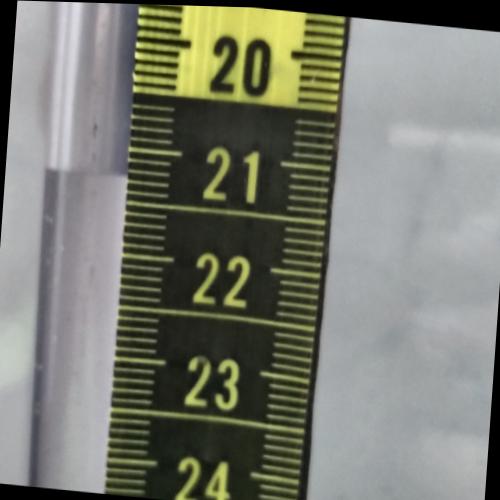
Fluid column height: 21.3 cm